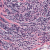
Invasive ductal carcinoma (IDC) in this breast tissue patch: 0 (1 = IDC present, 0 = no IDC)